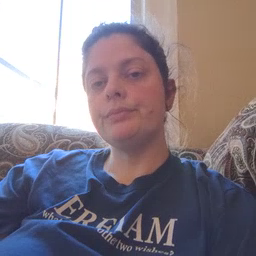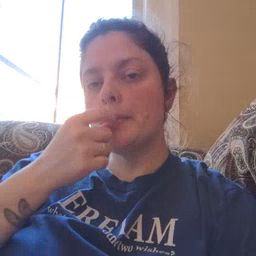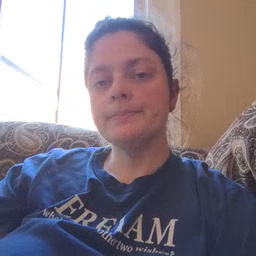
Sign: pen